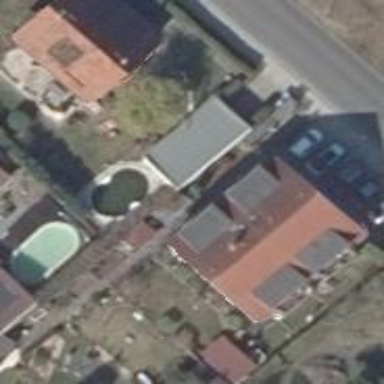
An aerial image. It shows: Gabled roof adorns the apartments building.